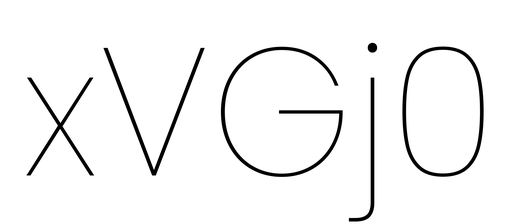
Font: Poppins-Thin